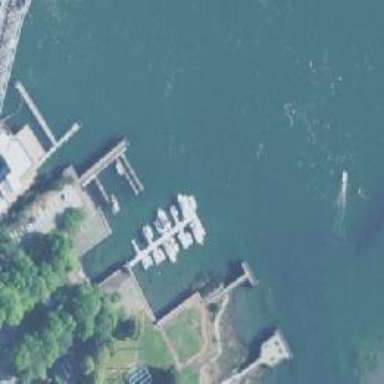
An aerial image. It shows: Man-made pier.